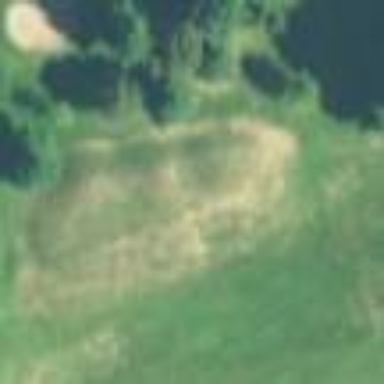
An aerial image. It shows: Lateral water hazard in golf surrounded by grass.